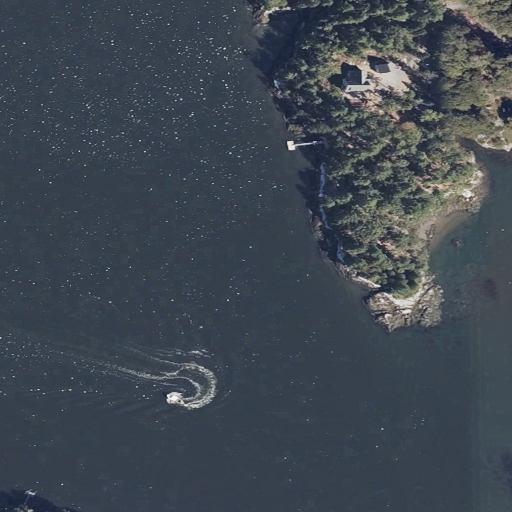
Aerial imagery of cape in Maine named Newdick Point containing open water, evergreen forest, grassland, herbaceous wetlands, open development, and mixed forest